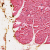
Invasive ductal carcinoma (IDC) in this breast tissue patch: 0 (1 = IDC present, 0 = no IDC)